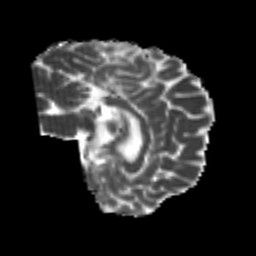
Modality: MD
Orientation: sagittal
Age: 21
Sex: female
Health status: healthy
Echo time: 0.074 s